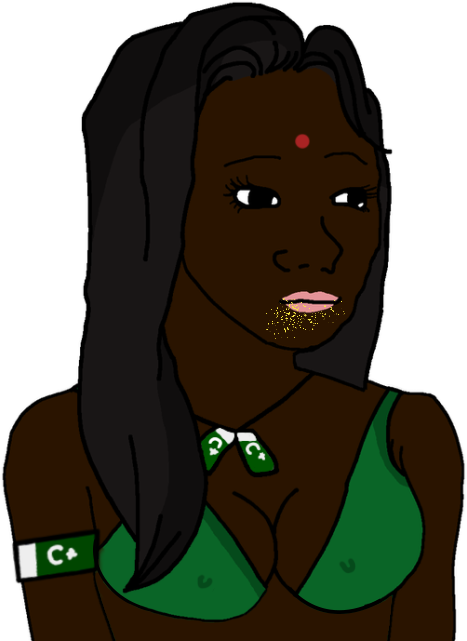
Label: 5_Trad_Wife